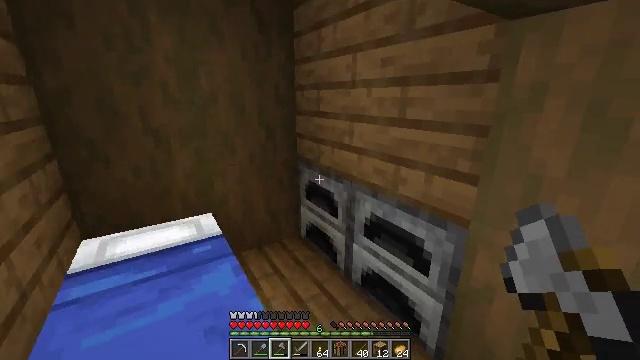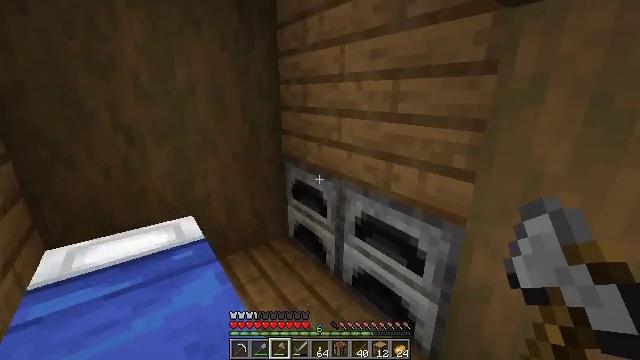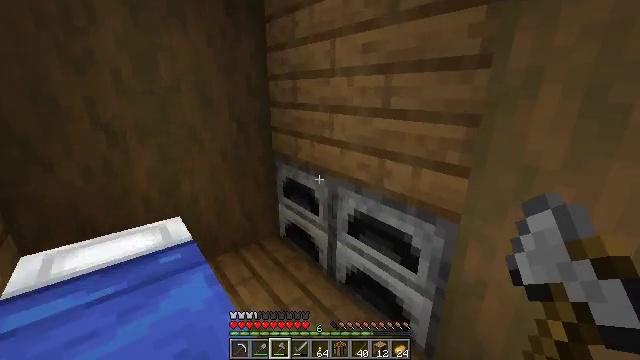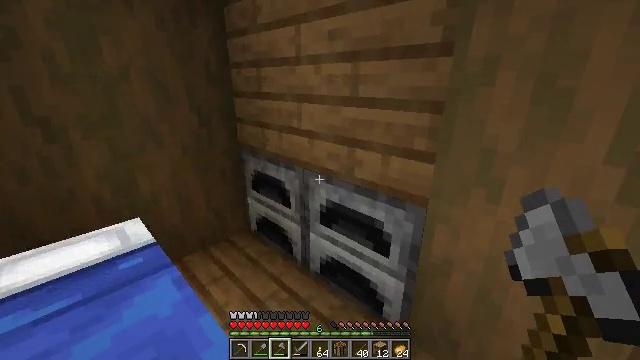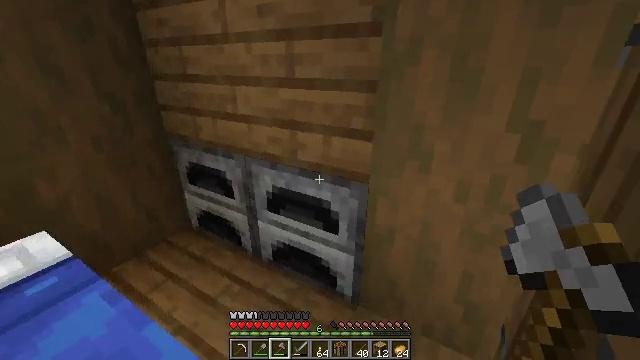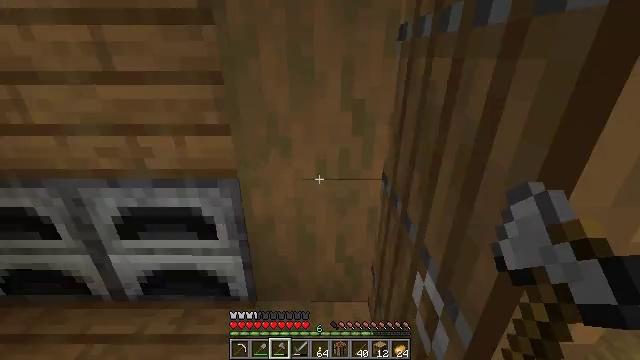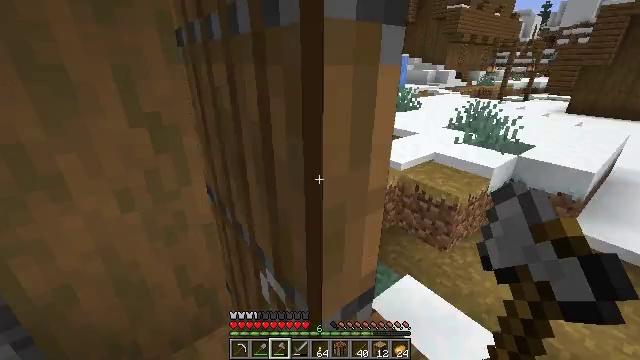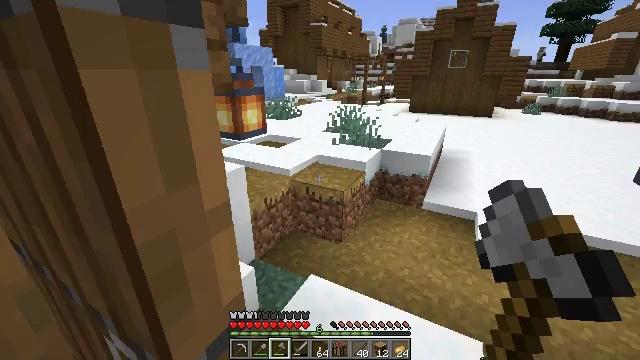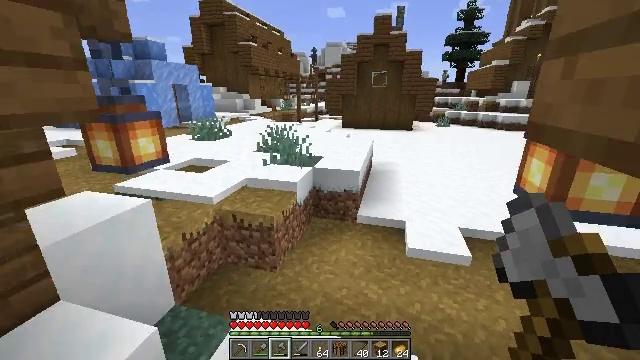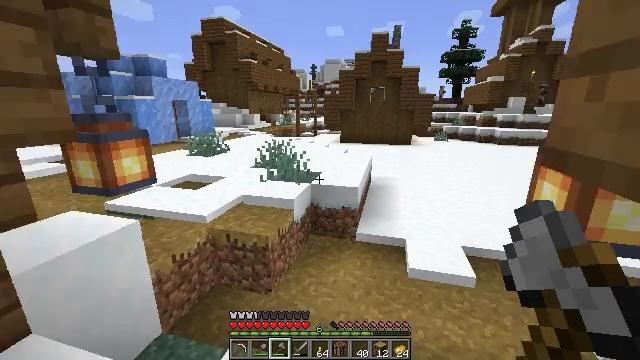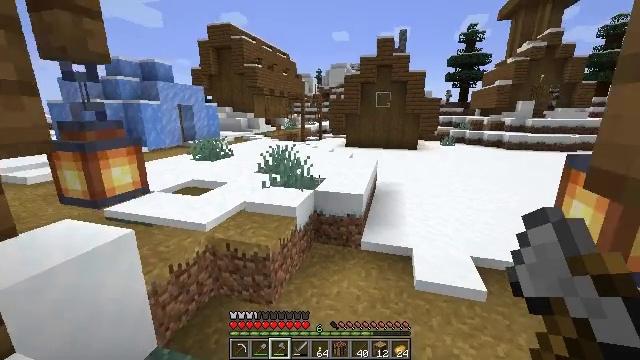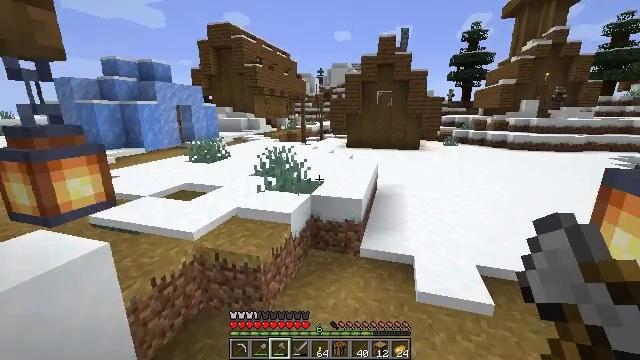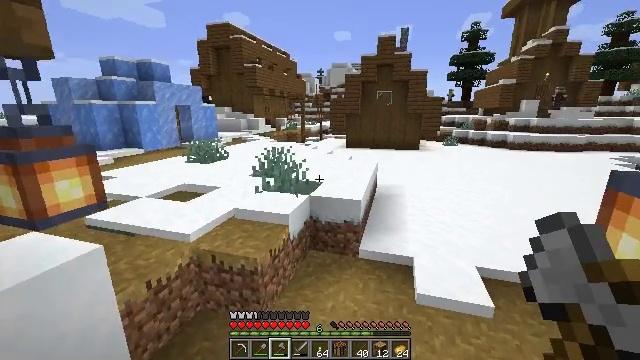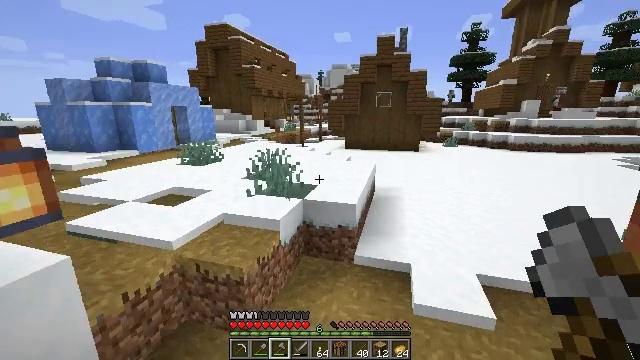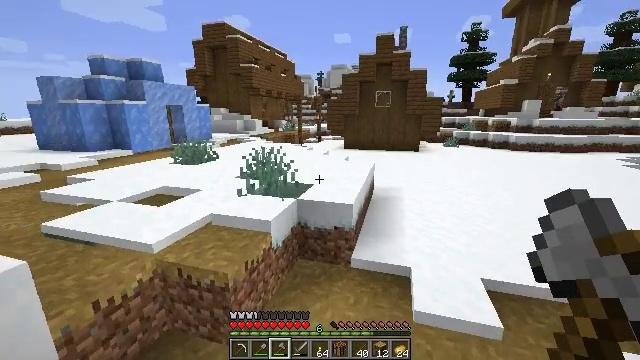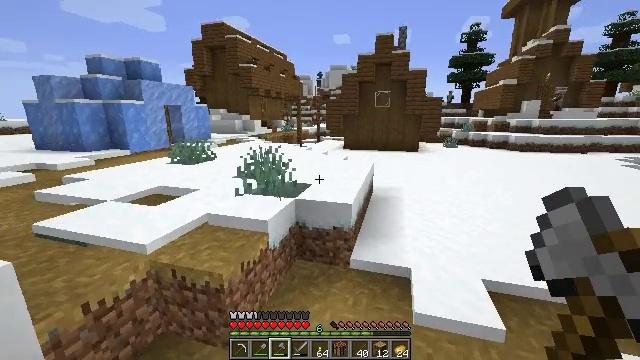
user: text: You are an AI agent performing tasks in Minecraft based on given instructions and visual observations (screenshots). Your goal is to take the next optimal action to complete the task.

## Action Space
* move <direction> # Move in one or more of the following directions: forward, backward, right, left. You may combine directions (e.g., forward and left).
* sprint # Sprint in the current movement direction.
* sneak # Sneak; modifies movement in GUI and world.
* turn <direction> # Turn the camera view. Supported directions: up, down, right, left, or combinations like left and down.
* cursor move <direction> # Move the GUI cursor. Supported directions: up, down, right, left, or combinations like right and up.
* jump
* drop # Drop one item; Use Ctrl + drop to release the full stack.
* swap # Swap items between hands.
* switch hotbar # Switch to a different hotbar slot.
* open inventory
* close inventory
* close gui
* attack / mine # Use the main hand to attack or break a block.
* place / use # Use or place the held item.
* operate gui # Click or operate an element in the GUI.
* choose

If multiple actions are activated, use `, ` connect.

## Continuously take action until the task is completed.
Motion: motion action
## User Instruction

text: Collect spruce leaves for landscaping.
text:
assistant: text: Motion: turn right
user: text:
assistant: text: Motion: turn right
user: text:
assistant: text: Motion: turn right and down
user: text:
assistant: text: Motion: turn right and down
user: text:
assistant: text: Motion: move right, turn right and down
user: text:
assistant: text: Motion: move right, turn right and up
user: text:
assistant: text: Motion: move right, turn right and up
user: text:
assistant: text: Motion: move forward and move right, turn right and up
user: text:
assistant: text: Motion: move forward and move right, turn up
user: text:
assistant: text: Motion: move forward and move right, turn left
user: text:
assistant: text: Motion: move forward and move right
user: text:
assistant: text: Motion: move forward and move right
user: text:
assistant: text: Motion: move forward and move right
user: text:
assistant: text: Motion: move forward, sprint
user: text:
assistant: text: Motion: move forward, sprint
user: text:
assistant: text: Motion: move forward, sprint
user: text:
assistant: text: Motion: move forward, sprint
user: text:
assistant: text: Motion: move forward, sprint
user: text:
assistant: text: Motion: move forward, sprint
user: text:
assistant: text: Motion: move forward, sprint, turn left and up
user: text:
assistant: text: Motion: move forward, sprint, turn left and up
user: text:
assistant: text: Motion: move forward, sprint, turn left, jump
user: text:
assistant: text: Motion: move forward, sprint, turn left, jump
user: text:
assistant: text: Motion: move forward, sprint, turn left, jump
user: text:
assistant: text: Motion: move forward, sprint, turn left, jump
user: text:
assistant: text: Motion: move forward, sprint, turn left
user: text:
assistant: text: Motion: move forward, sprint, turn left
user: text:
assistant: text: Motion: move forward, sprint, turn left
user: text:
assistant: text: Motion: move forward, sprint
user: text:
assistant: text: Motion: move forward, sprint